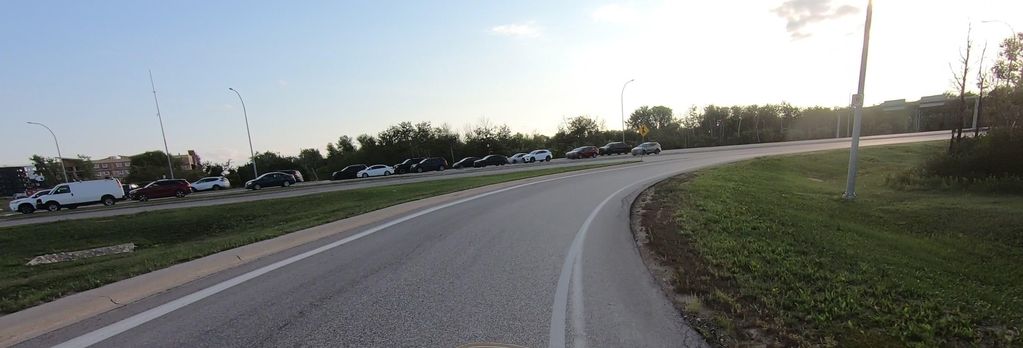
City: winnipeg